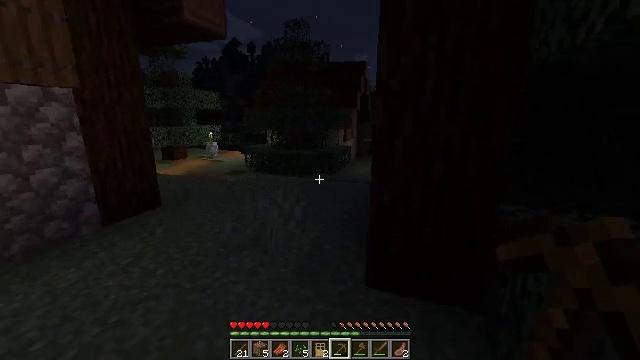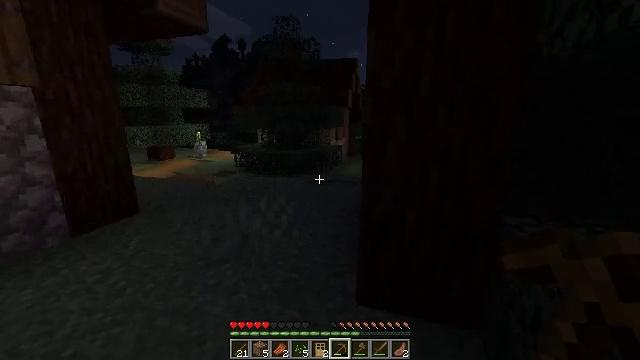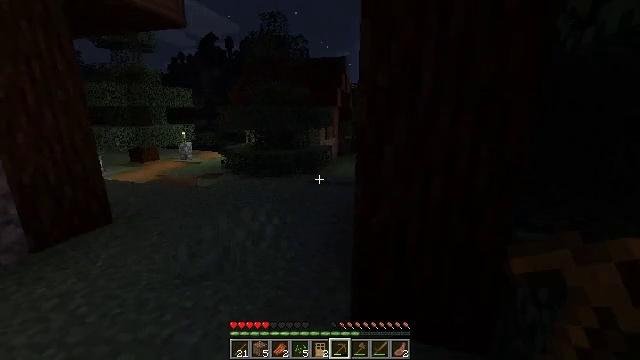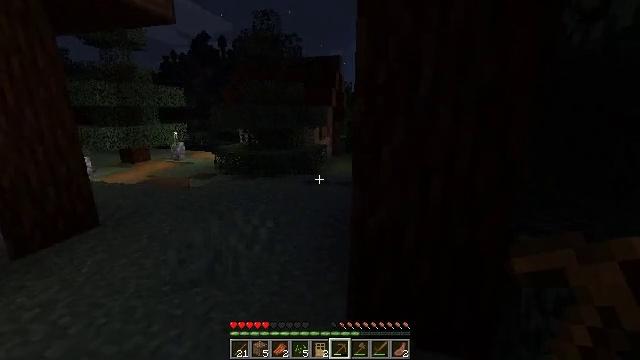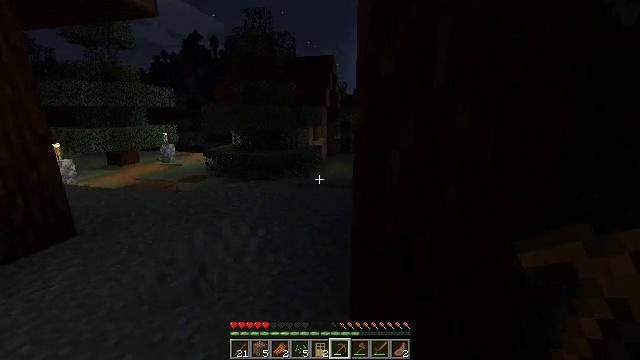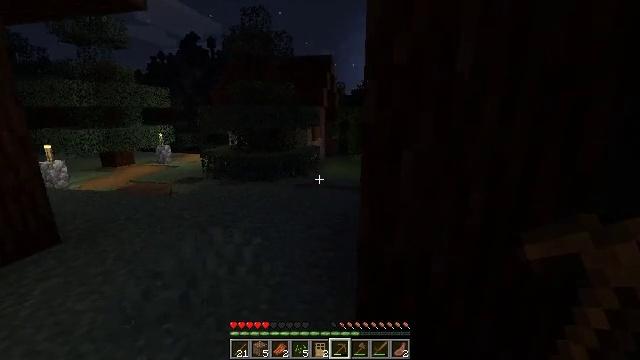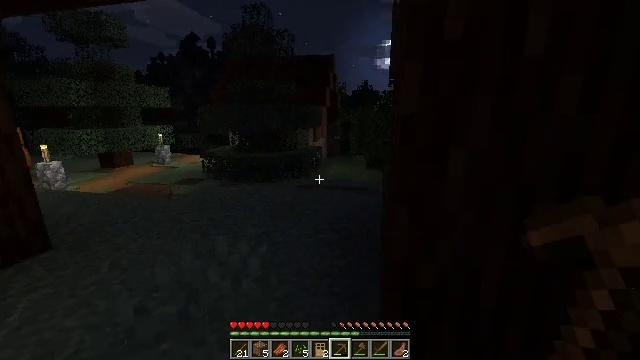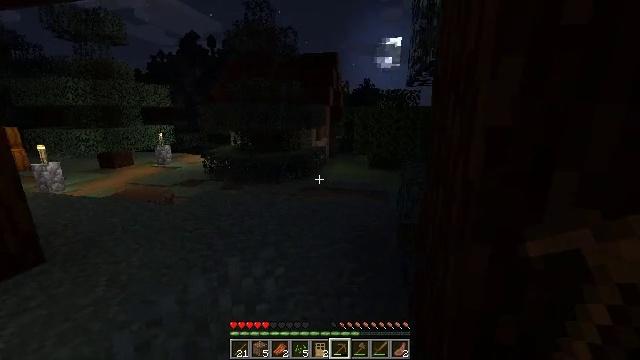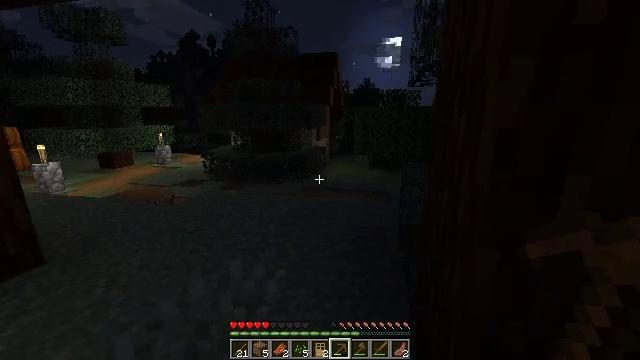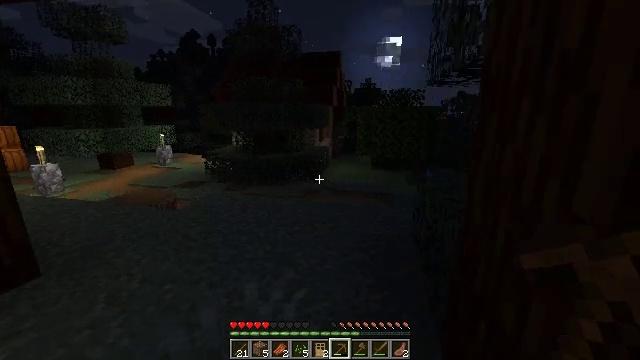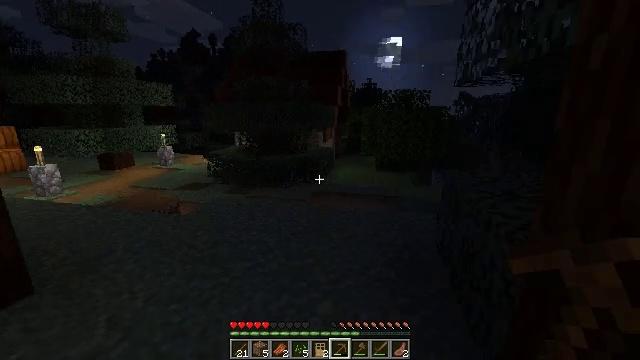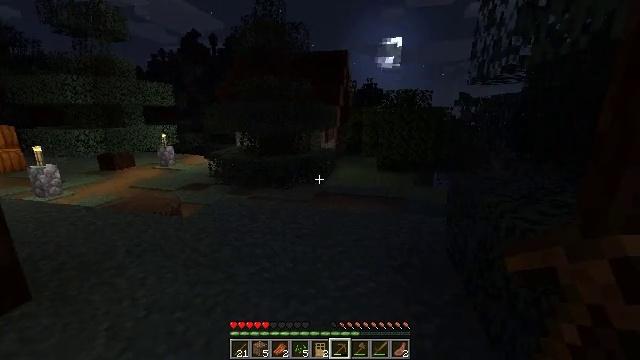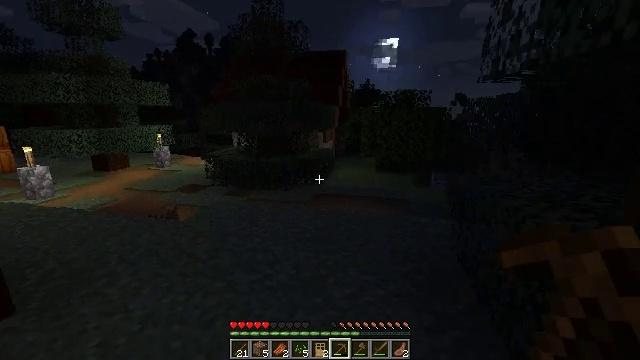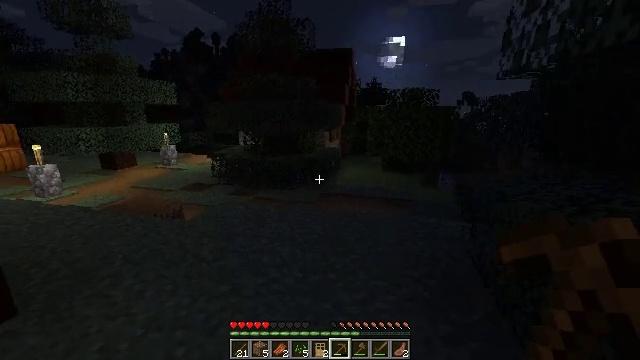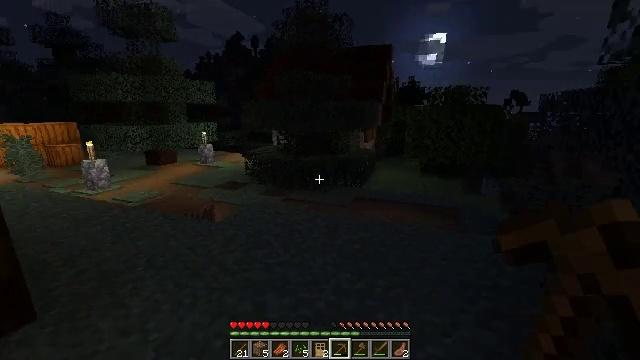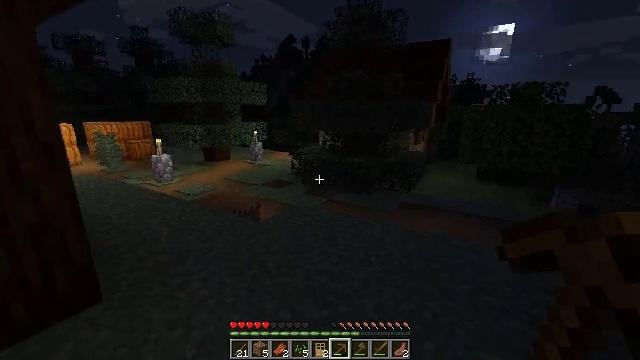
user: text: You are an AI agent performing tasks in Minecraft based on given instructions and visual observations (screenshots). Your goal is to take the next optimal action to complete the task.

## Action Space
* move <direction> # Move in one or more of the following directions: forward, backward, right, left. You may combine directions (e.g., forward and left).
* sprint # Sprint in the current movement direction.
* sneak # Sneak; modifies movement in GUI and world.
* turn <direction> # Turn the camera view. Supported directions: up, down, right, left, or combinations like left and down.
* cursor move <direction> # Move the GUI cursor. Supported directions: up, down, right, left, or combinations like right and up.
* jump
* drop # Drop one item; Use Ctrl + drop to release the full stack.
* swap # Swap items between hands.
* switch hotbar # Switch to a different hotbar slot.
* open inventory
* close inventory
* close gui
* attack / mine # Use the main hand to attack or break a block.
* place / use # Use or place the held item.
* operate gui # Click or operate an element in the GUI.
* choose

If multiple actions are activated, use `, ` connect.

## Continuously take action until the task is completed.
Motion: motion action
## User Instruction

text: Remove the torch from its spot.
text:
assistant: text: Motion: move forward, turn right
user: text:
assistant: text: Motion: move forward, turn right
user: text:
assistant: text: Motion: move forward, turn right
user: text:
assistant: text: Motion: move forward, turn right
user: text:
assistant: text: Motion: move forward and move left
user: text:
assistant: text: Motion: move forward and move left
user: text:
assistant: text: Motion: move forward and move left
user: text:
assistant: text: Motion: move forward and move left
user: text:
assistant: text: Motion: move forward and move left
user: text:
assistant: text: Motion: move forward and move left
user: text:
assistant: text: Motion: move forward and move left
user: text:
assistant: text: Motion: move forward
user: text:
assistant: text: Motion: move forward, turn left
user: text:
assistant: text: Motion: move forward, turn left
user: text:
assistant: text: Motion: move forward, turn left
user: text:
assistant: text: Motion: turn left
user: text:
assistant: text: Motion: turn left
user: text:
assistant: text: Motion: no_op
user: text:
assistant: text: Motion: turn left
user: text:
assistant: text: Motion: turn left
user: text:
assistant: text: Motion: no_op
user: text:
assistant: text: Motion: move right, turn left
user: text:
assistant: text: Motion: move forward and move right
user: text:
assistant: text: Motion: move forward and move right, turn left
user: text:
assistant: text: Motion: move forward and move right, turn left
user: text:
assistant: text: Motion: move forward and move right
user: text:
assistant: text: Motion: move forward and move right, turn left
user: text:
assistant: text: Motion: move forward and move right
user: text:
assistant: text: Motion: move forward and move right, turn left
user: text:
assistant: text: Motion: move forward and move right, turn left